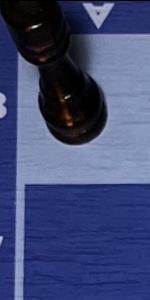
Label: Empty